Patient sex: F
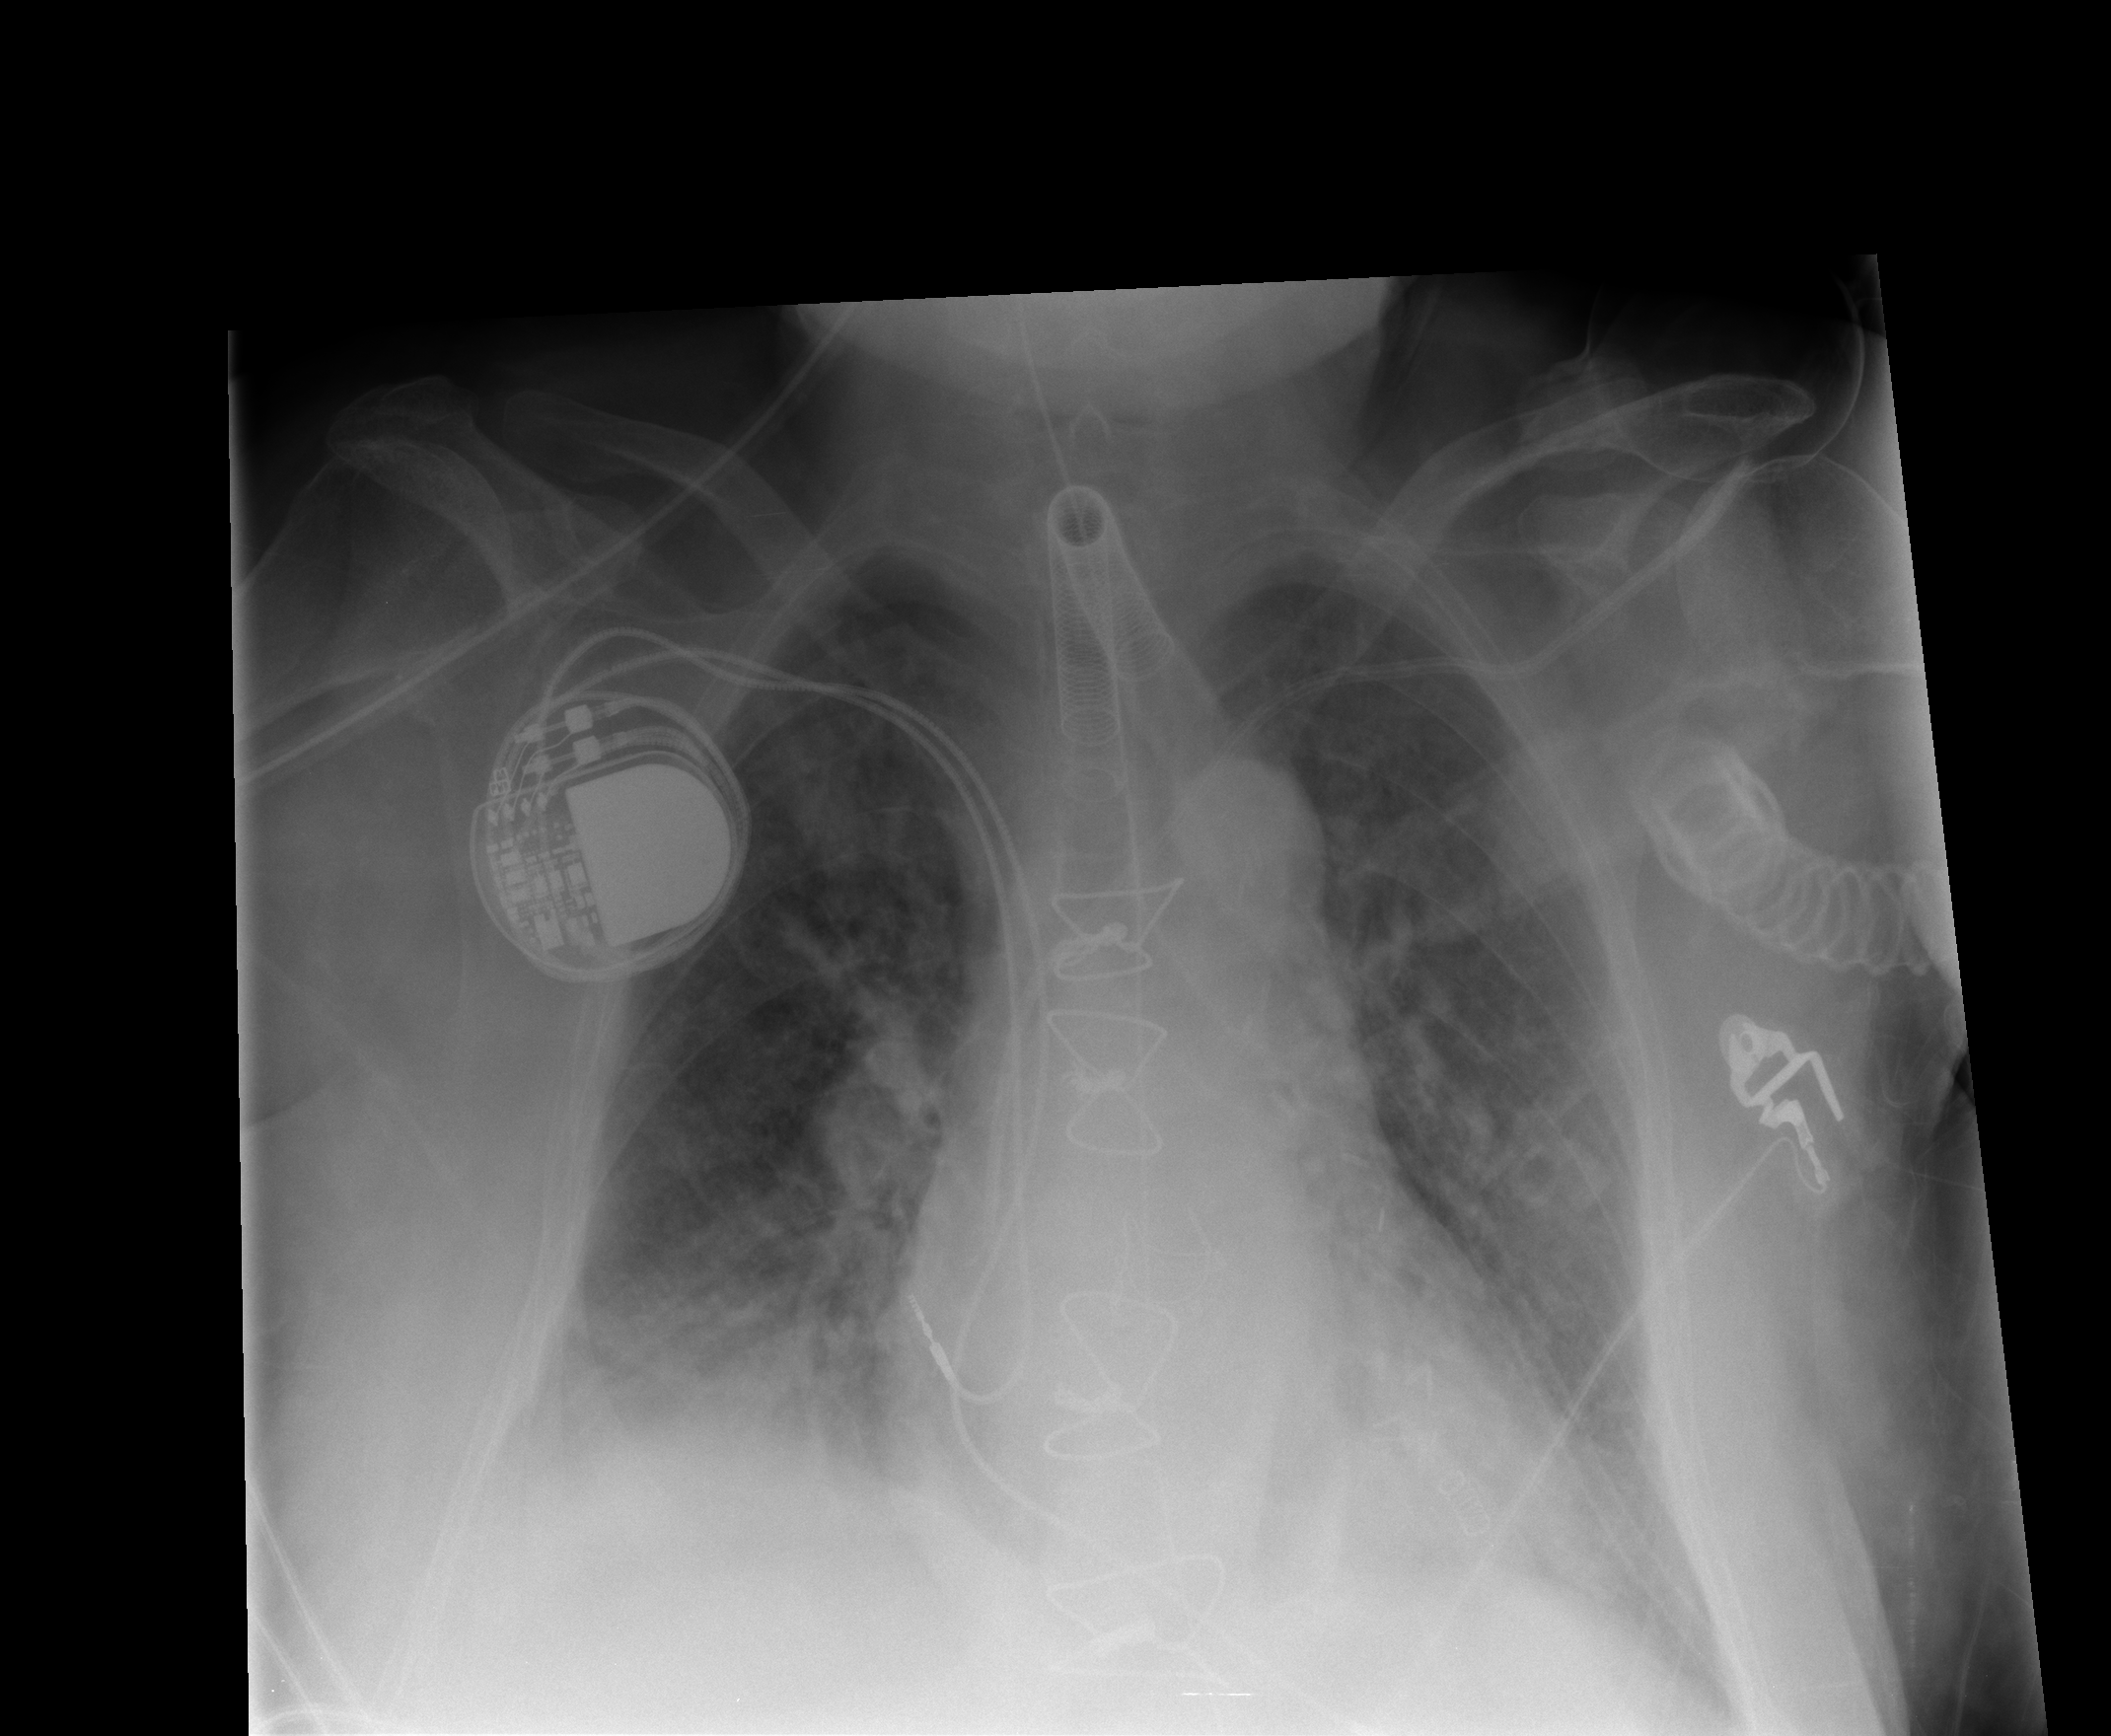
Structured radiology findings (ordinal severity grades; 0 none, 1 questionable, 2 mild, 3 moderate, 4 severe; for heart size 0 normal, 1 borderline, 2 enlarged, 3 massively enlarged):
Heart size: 1
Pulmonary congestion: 2
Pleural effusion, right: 0
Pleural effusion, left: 1
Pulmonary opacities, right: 1
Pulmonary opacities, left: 2
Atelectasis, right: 2
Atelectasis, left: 2